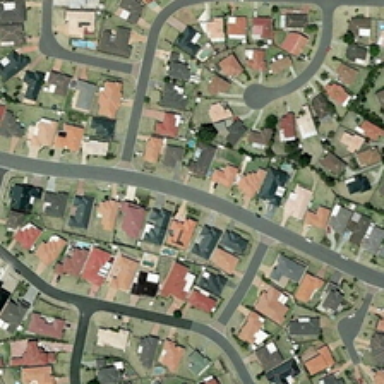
The residential buildings on both sides of the road are neatly arranged .